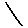
Label: line